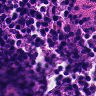
Metastatic tissue present: no